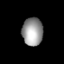
Tissue: lung
Cell type: Epithelial cells
Senescence score: 0.2294
Nuclear area (px): 566
Mean DAPI intensity: 154.194